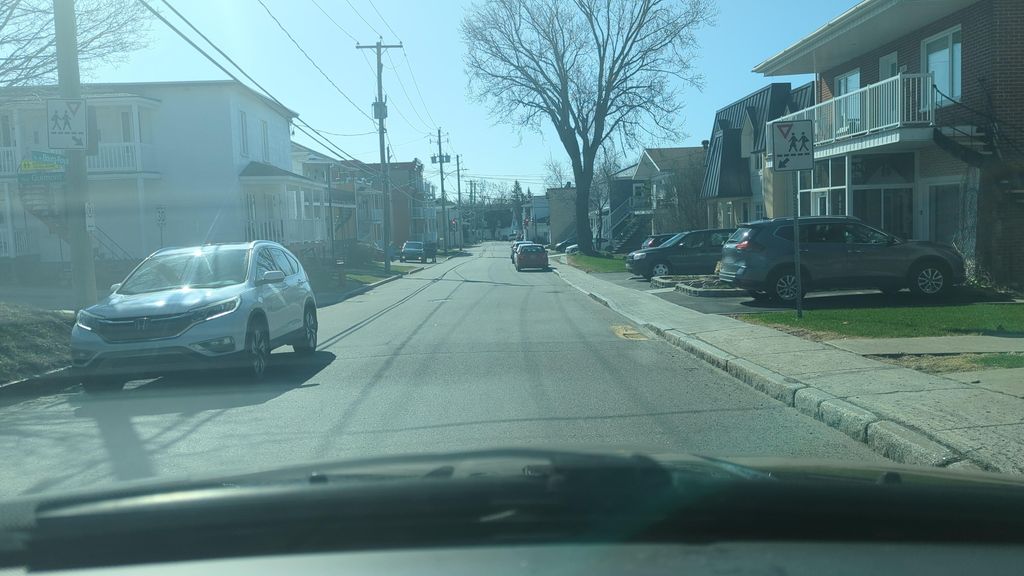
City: quebec_city